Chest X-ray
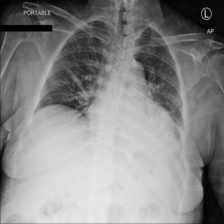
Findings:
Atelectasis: positive
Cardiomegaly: positive
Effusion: negative
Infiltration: negative
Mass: negative
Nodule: negative
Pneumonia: negative
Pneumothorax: negative
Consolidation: negative
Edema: negative
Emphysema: negative
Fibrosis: negative
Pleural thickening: negative
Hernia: negative